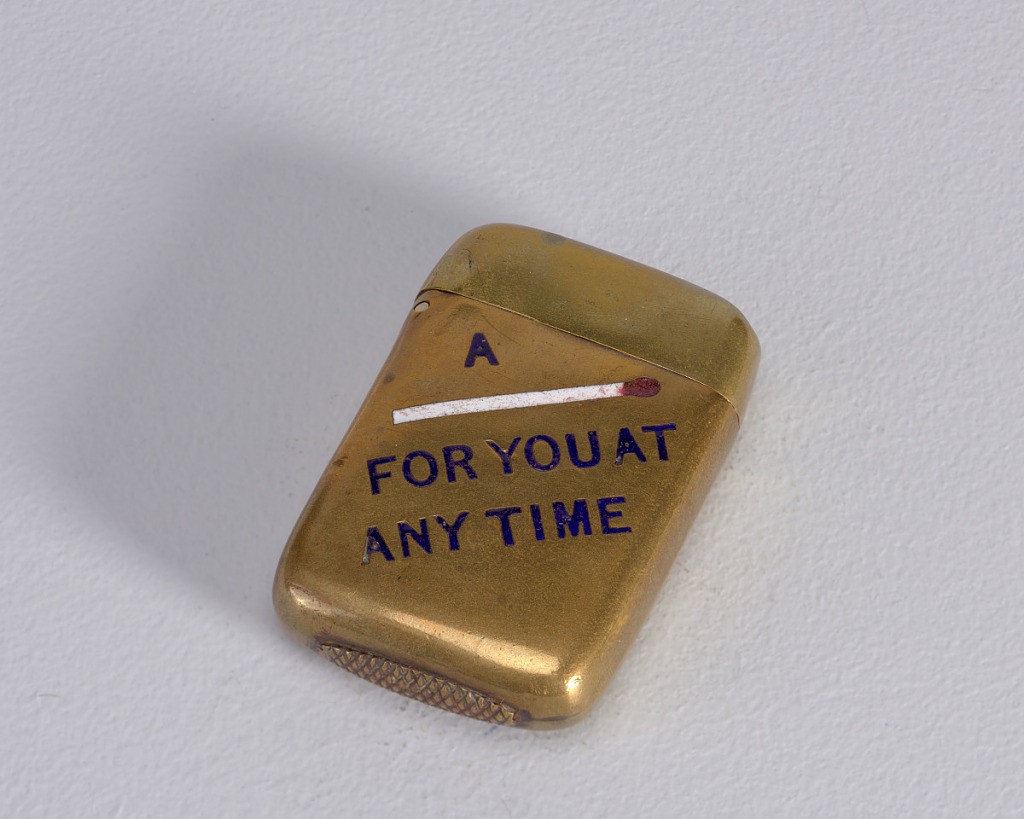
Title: Matchsafe
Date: late 19th century
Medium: Enamelled brass
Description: Flat rectangular brass form with hinged lid and rounded corners, the front with enamelled decoration composed of a red-tipped white match placed diagonally near the top, with blue enamel capital letters above and below, forming the rebus, "A (match) FOR YOU AT ANY TIME"; ridged striker on underside.